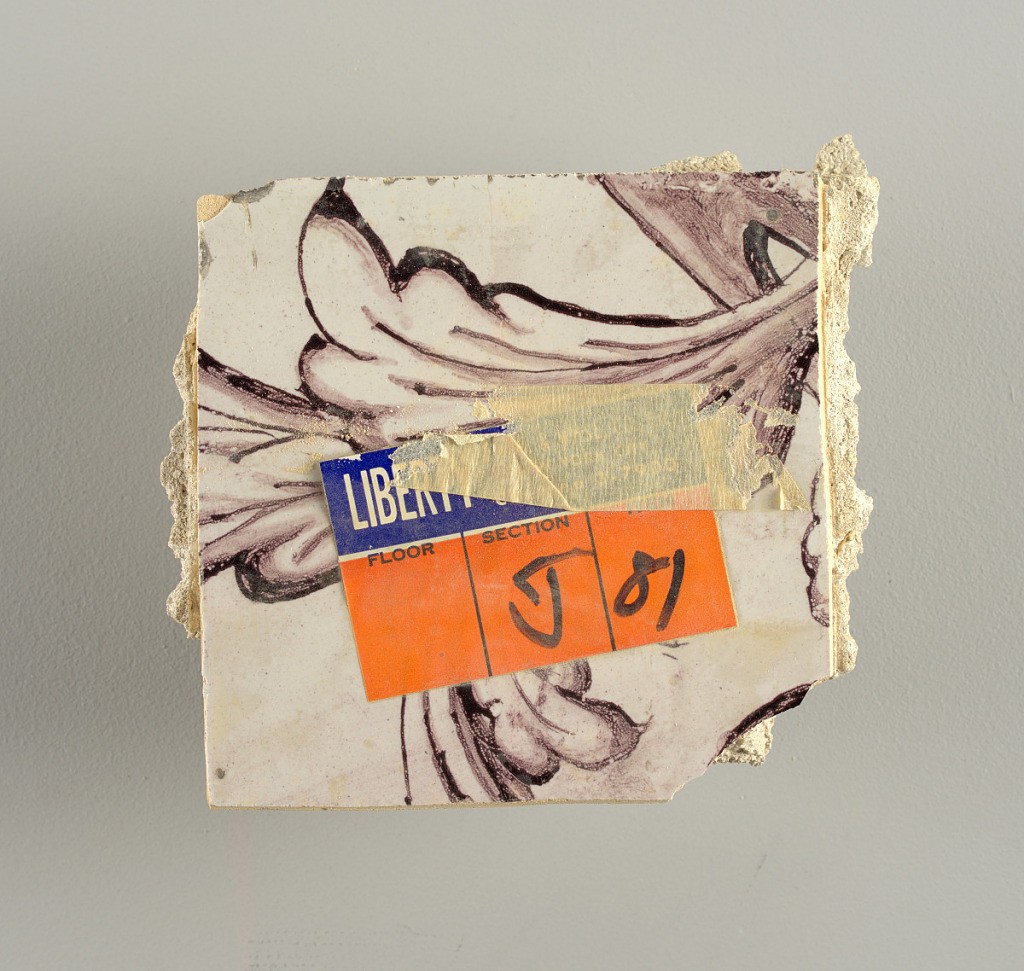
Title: Wall facing
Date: ca. 1725
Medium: tin-glazed earthenware, underglaze
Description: Two vertical rectangles, twenty-three tiles high.  A) Nine tiles wide at top; seven tiles wide at bottom.  B) Ten and one-half tiles wide.

Arabesque design of foliage.  A) with centered figure of Justice under a canopy.  B) with centered urn.